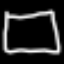
Label: square